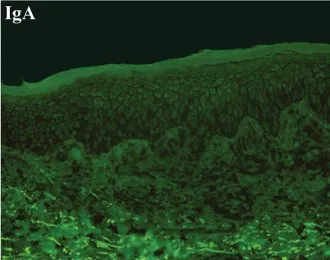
Results of histopathological and direct immunofluorescence. Direct immunofluorescence (DIF) for IgA.
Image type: pathology (immunostaining)